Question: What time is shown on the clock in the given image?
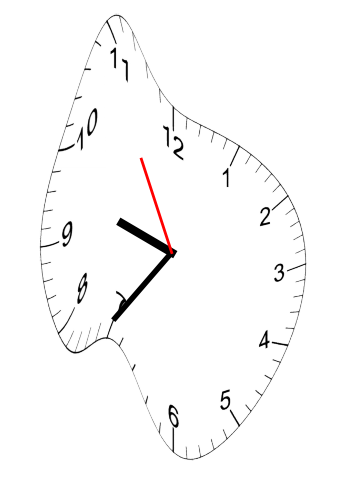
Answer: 09:35:55